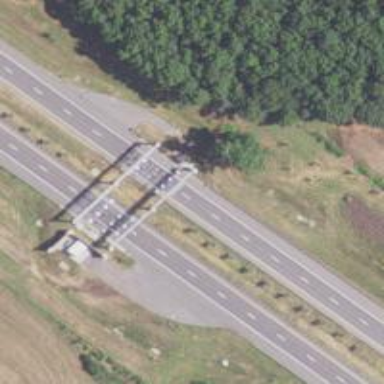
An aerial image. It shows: Toll gantry on the road.